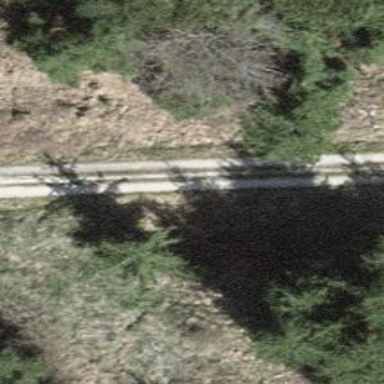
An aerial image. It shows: Gravel track.